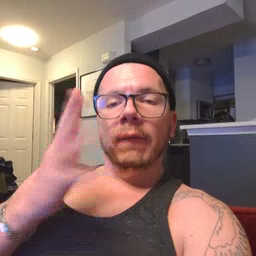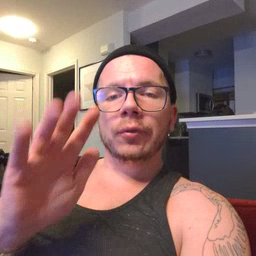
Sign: finish